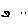
Label: smiley face